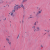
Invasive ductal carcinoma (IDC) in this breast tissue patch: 1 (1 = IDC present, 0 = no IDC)